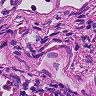
Metastatic tissue present: no